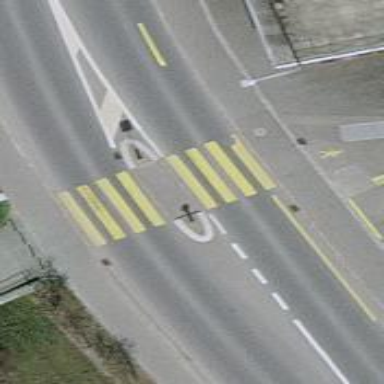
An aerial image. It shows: Crossing with island in the road.